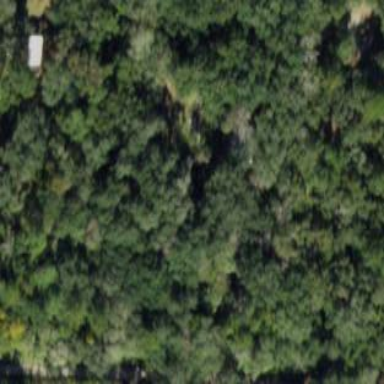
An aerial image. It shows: Mixed woodland with various types of leaves.